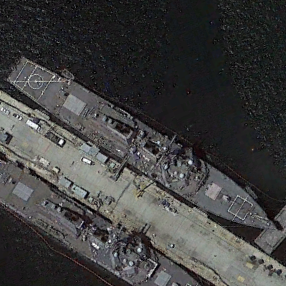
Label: destroyer